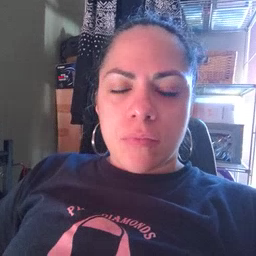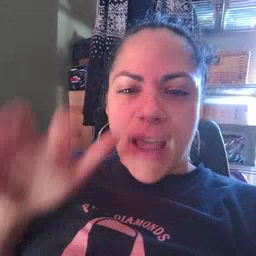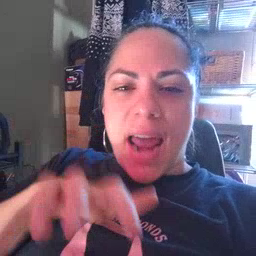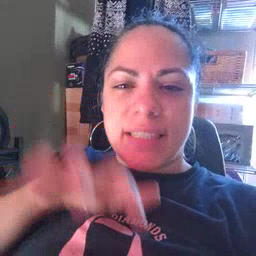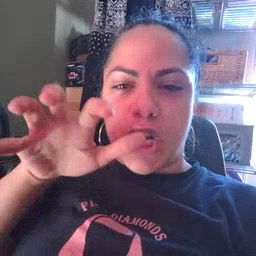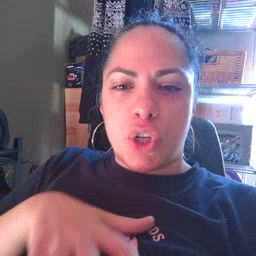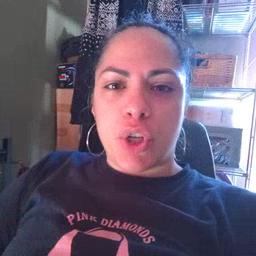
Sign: alligator